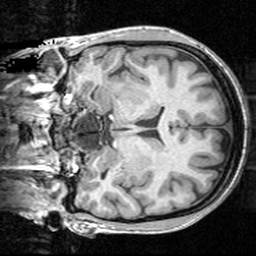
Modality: T1w
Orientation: coronal
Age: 21
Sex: female
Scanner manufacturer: siemens
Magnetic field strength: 3 T
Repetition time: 1.62 s
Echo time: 0.003 s